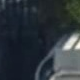
Vehicle type: Motorcycle